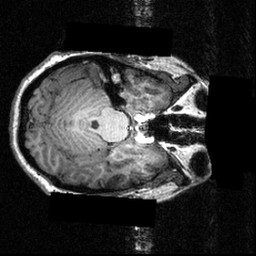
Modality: T1w
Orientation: axial
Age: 20
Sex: female
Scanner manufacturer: siemens
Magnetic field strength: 3.951 T
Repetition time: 1.5 s
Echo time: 0.00335 s